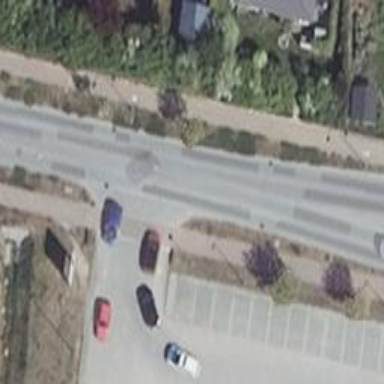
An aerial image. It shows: Uncontrolled crossing on the road.